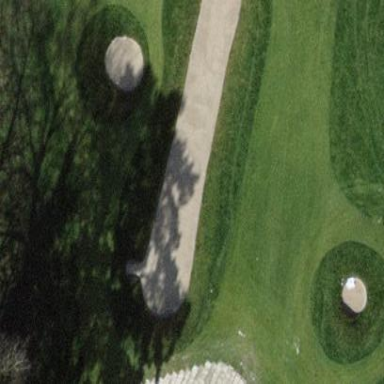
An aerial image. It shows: Sand bunker on golf course.